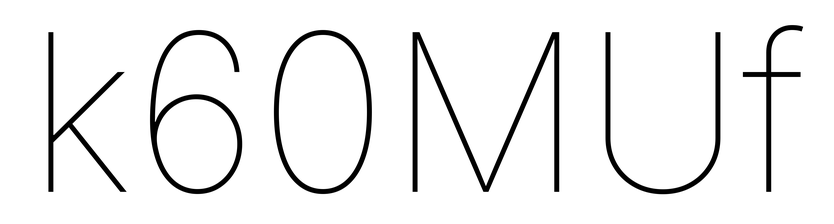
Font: Inter_Thin